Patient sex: M
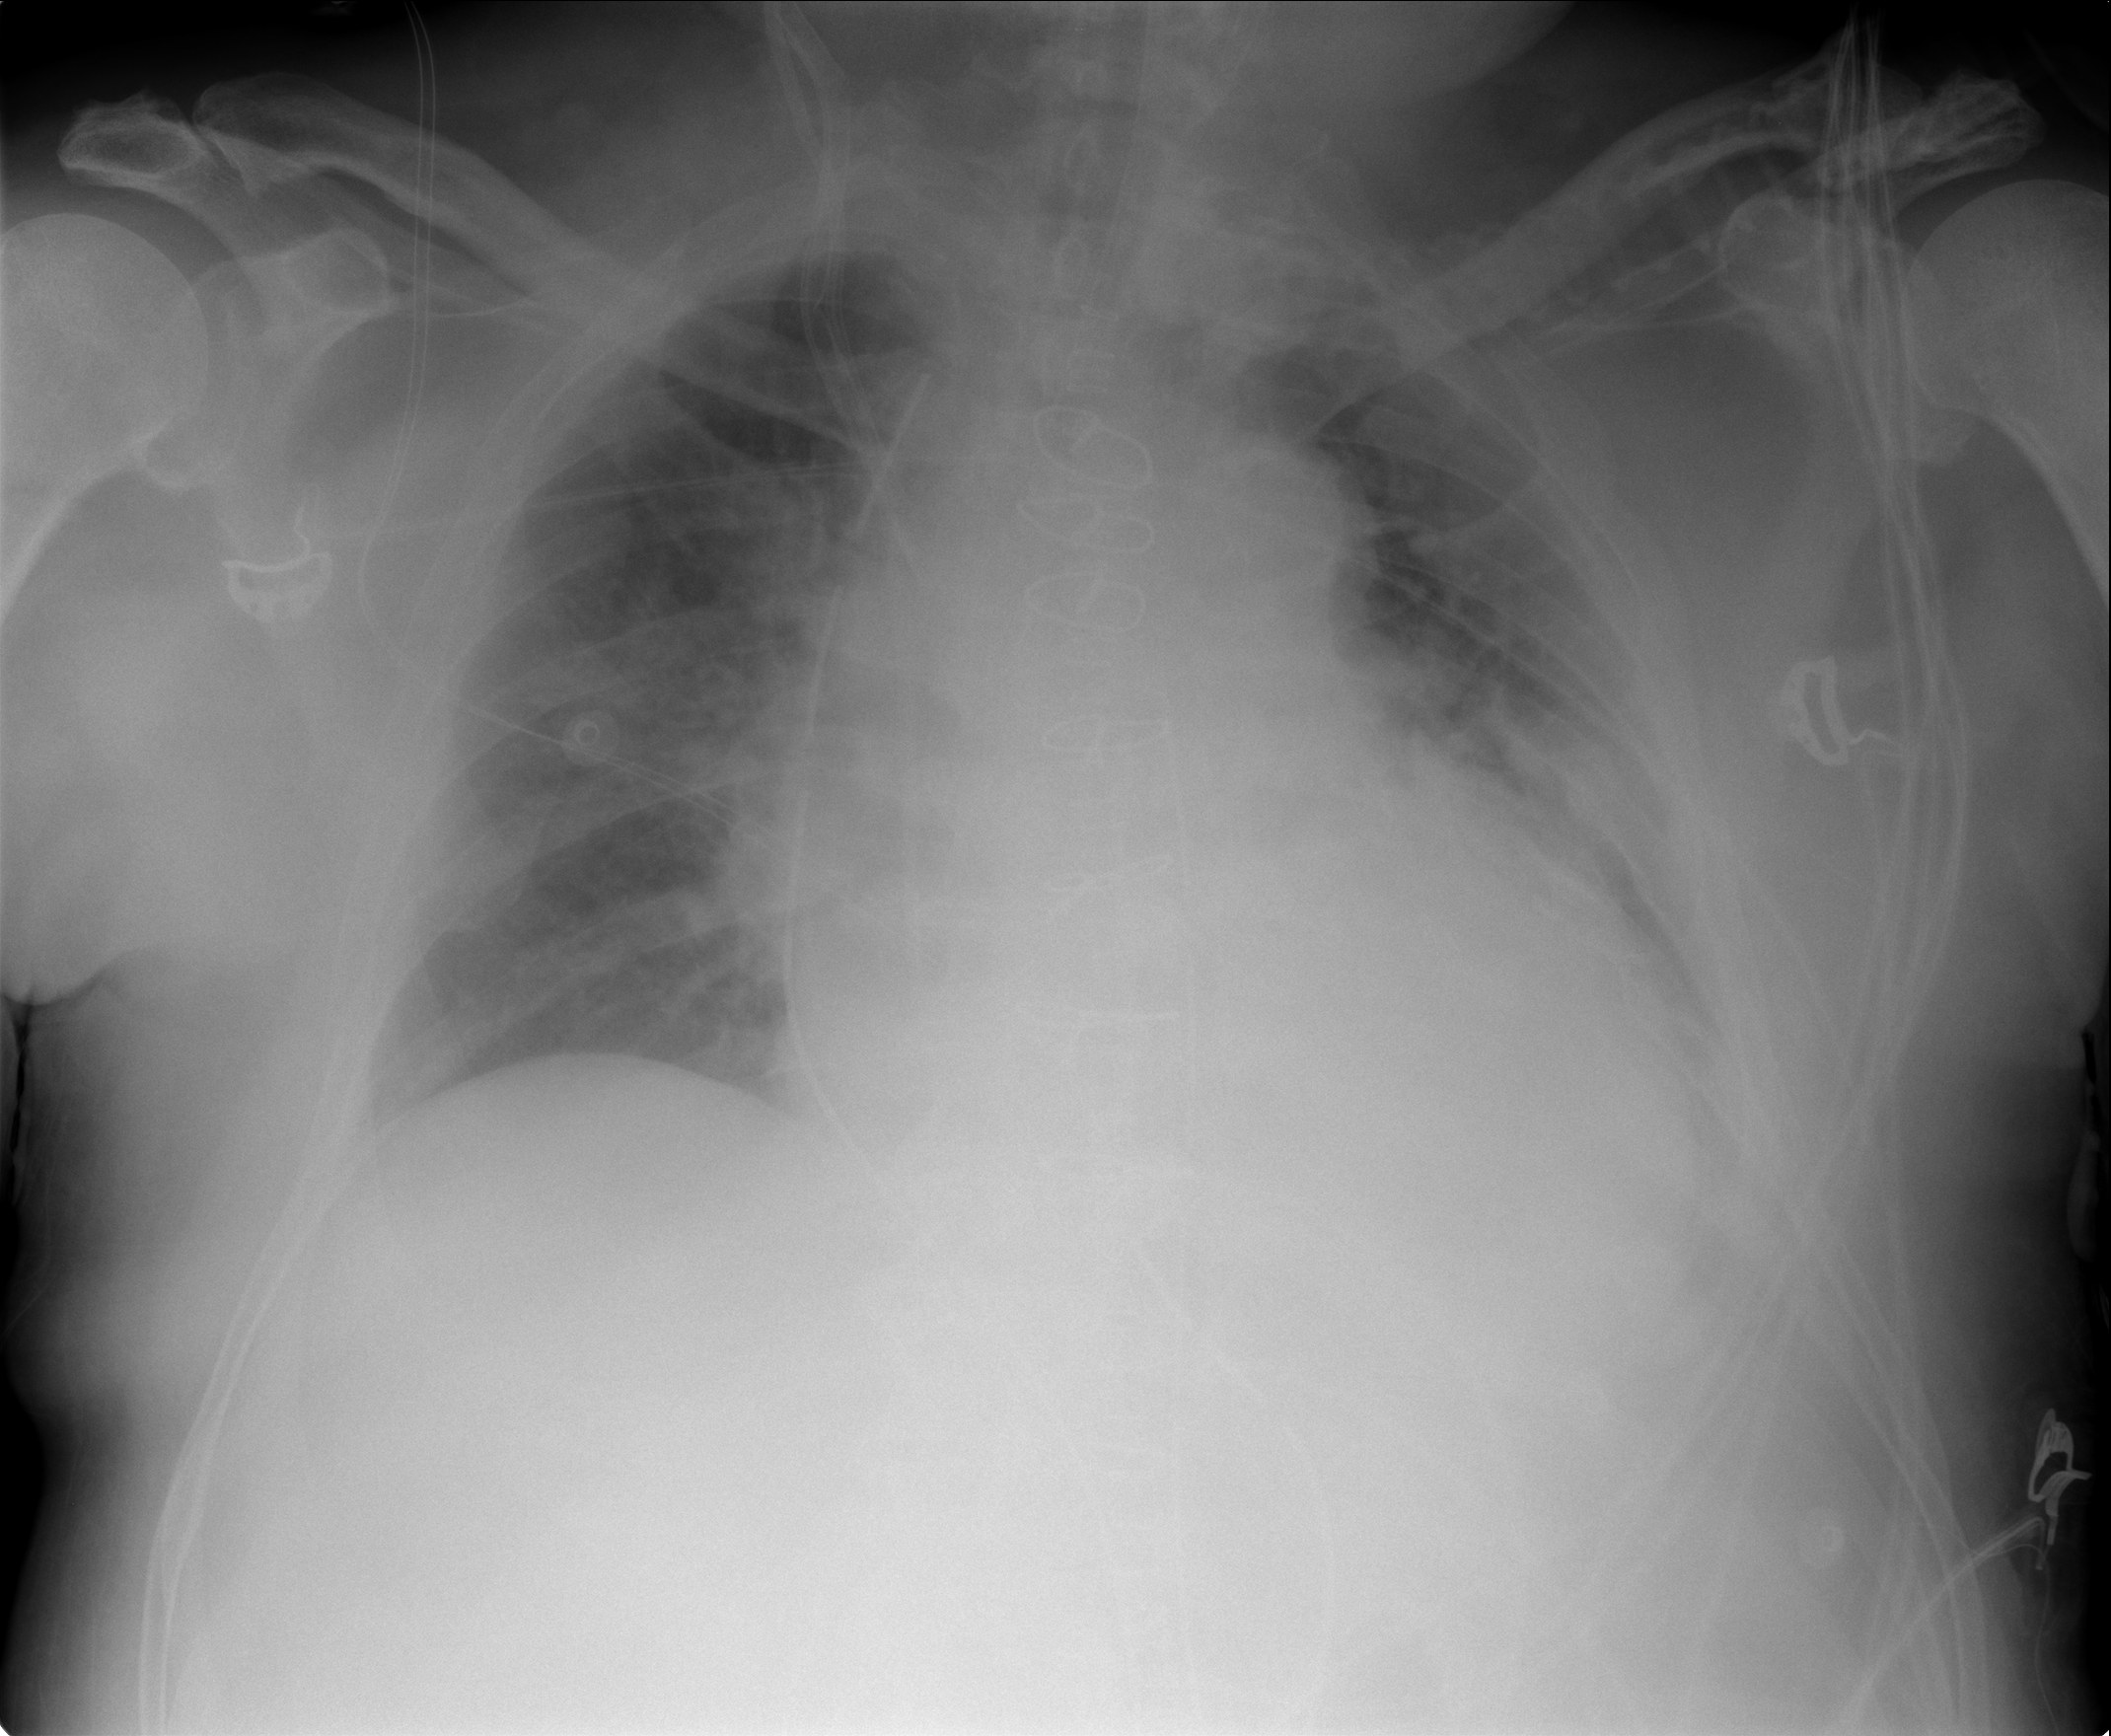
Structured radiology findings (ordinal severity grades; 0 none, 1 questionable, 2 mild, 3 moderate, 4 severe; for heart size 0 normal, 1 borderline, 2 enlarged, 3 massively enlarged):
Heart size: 2
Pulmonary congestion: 2
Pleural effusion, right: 0
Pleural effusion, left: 2
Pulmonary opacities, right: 0
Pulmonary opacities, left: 2
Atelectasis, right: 0
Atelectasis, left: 3